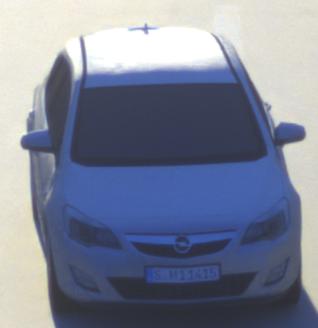
Make: Opel
Model: Astra 1.4 ecoFlex
Detailed model: Astra (J)
Model produced from: 2009/12
Model produced until: 2010/12
Doors: 5
Color: white
Road condition: dry road
Daytime: sunrise or sunset
Contrast: medium contrast